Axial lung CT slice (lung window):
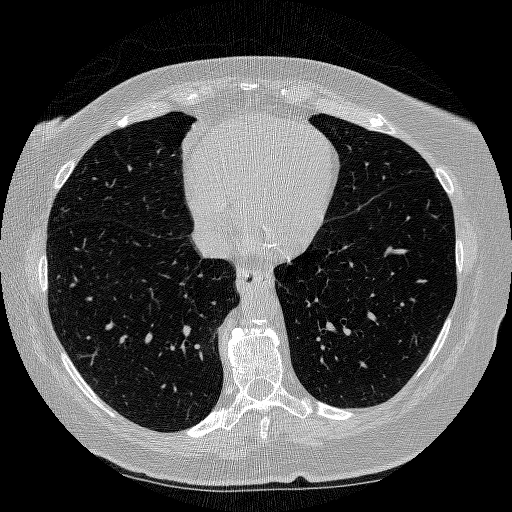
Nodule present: no